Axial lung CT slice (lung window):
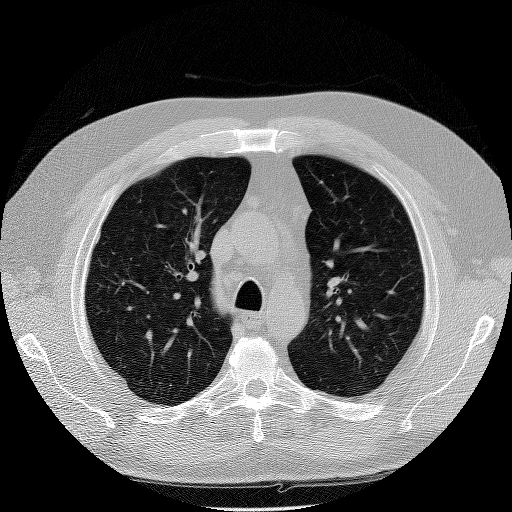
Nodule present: no